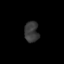
Tissue: lung
Cell type: Others
Senescence score: 0.1216
Nuclear area (px): 283
Mean DAPI intensity: 57.261